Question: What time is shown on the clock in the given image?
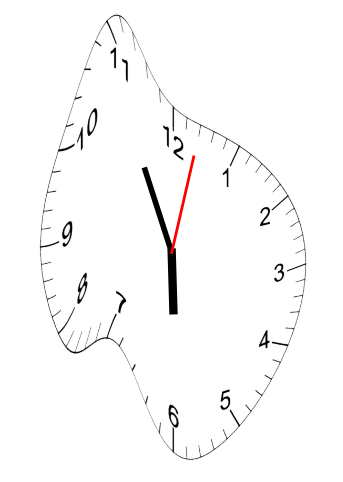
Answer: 05:55:02